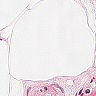
Metastatic tissue present: no